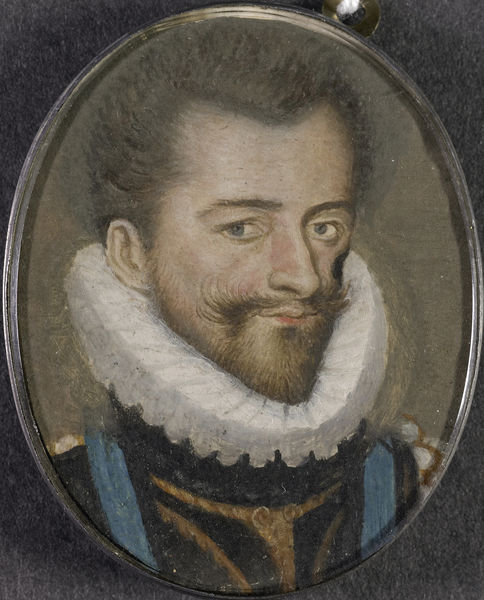
Titel: Hendrik I van Lotharingen (1550-88), hertog van Guise
Standort: Amsterdam
Institution: Rijksmuseum
Schlagwörter: blau, mann, weiß, mund, nase, ohr, bart, rahmen, halskrause, herr, portrait, porträt, öl, auge, gold, oval, uniform, orden, halbprofil